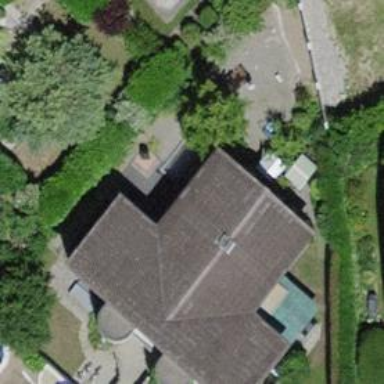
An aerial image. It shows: Simple house.